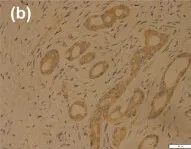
Immunohistochemical staining showed tumor cells positive for AFP.
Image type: pathology (immunostaining)